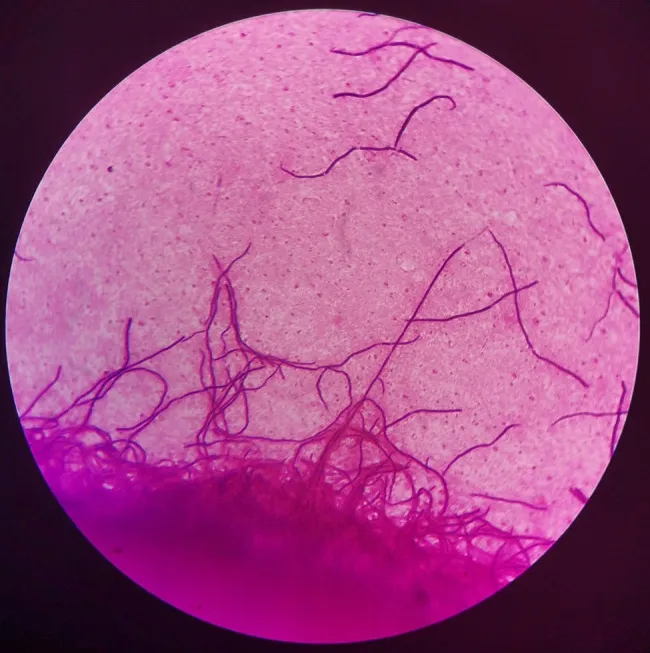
Gram stain of bronchoalveolar lavage fluids (BALF), demonstrating gram-positive, filamentous, nonspore-forming bacilli (x1000).
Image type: pathology (gram)